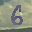
Label: 6